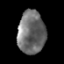
Tissue: prostate
Cell type: T cells
Senescence score: 0.3366
Nuclear area (px): 1158
Mean DAPI intensity: 110.161